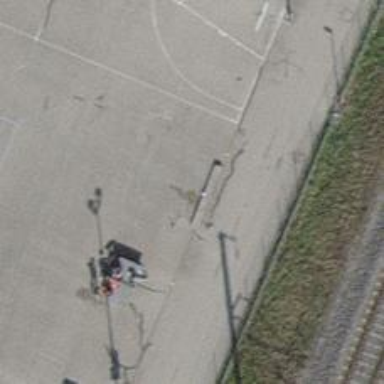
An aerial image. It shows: Bench for seating.